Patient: sex M, age 48
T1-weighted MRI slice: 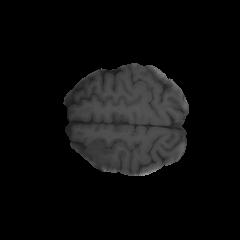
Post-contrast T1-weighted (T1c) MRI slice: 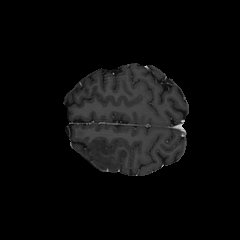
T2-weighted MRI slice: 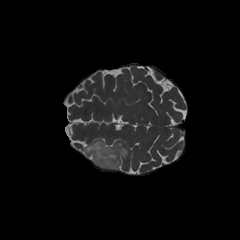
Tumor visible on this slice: yes
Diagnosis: Astrocytoma, IDH-mutant
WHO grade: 3